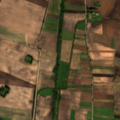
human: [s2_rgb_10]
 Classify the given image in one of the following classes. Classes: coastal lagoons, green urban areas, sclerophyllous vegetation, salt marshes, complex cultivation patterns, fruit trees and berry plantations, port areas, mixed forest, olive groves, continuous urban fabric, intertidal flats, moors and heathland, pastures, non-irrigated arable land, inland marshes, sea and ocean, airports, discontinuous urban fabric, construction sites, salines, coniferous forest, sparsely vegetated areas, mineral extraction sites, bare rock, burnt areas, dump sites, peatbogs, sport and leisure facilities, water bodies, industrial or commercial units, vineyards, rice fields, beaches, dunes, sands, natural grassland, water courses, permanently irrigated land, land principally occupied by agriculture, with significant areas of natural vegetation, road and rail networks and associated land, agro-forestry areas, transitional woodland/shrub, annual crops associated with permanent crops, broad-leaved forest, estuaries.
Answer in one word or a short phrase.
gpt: discontinuous urban fabric, non-irrigated arable land